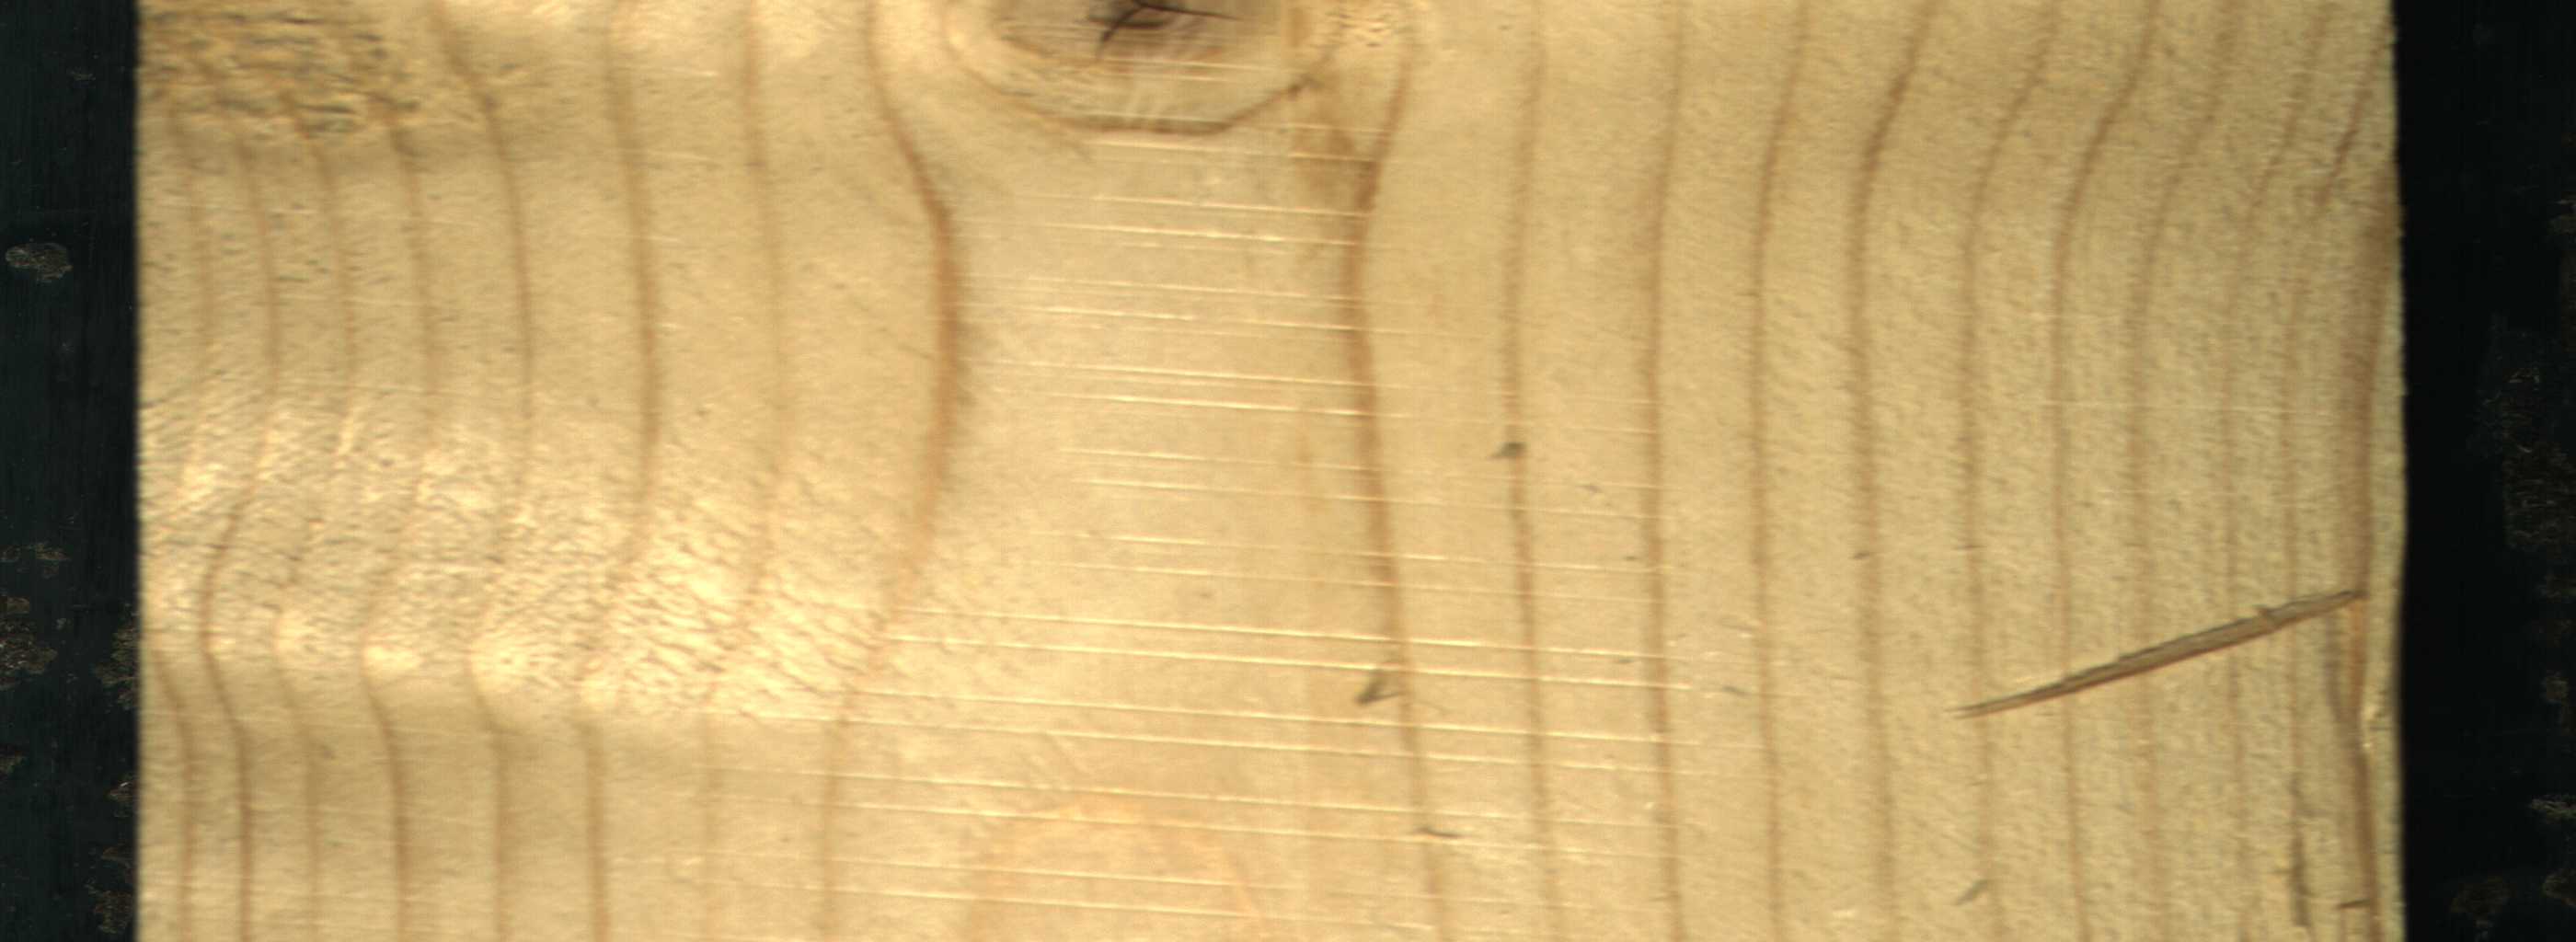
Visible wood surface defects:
knot_with_crack